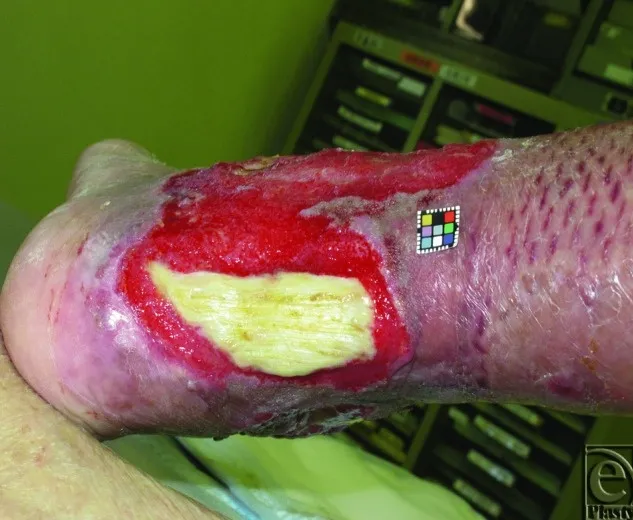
Appearances on day 40 after injury. After 10 days of continuous negative pressure wound therapy.
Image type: medical_photograph (skin_photograph)